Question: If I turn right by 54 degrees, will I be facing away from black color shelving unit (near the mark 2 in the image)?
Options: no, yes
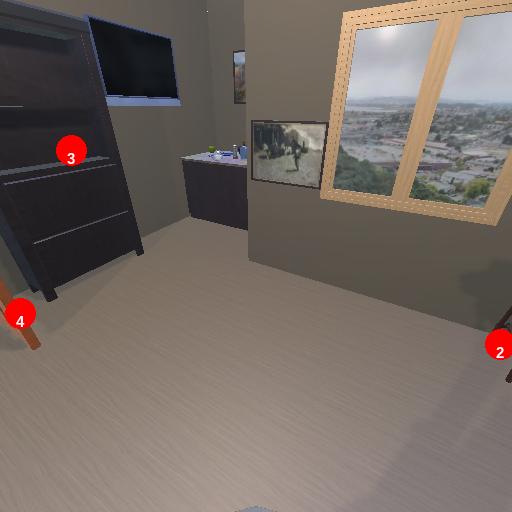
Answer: no